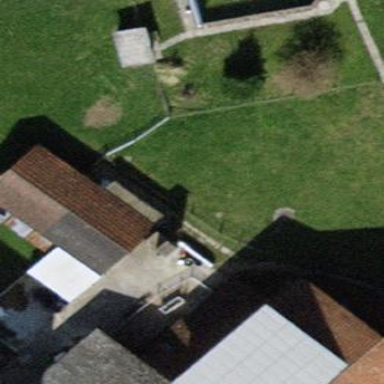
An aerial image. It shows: Shed.